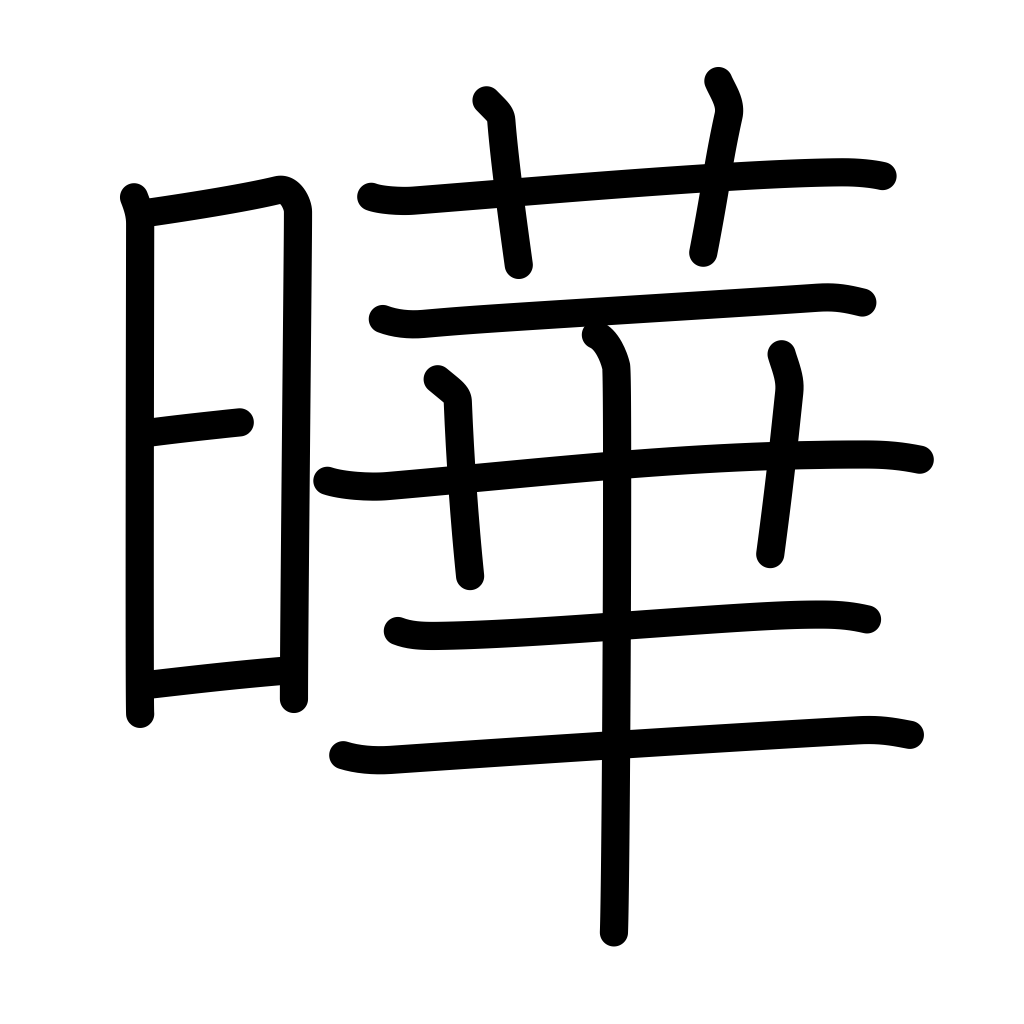
Meaning: shine, flourishing